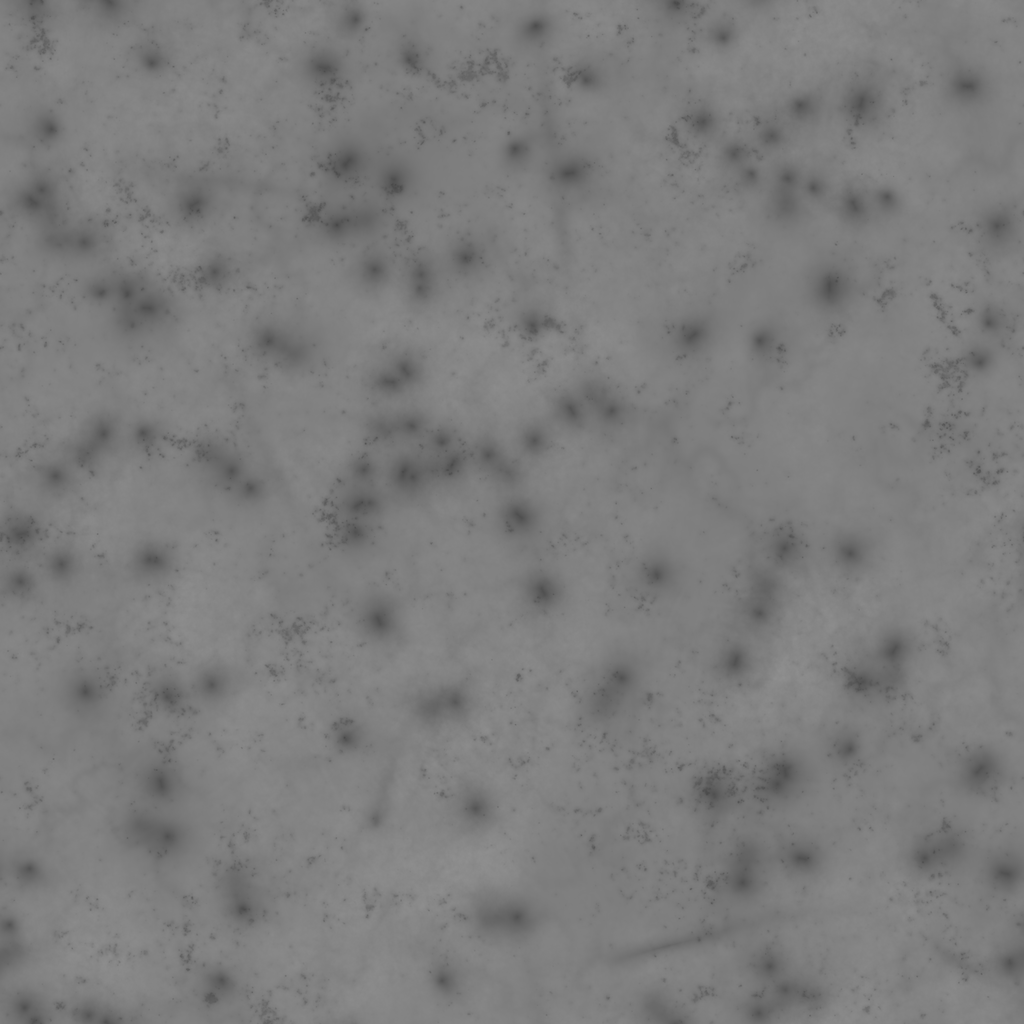
Texture map type: Displacement